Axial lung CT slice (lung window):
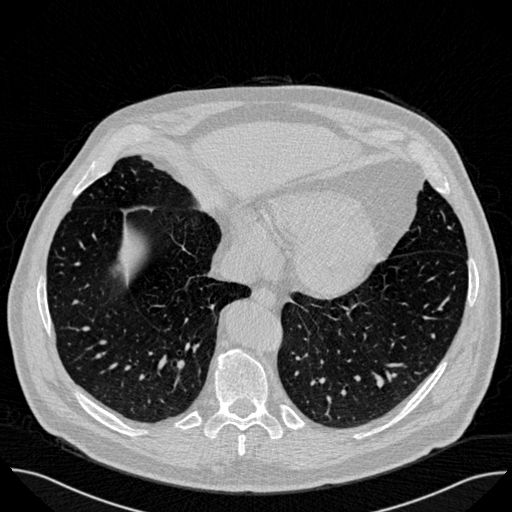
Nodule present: no